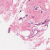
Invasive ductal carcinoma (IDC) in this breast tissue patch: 0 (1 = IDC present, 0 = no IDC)